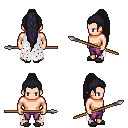
a pixel art fantasy rpg character, male body template, human, light skin, white tattered cape, magenta pants, raven extra-long topknot hairstyle, gray slippers, spear, four views (front, back, left, right), 2x2 character sprite sheet, small pixel art, hard edges, no anti-aliasing